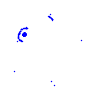
Particle: electron